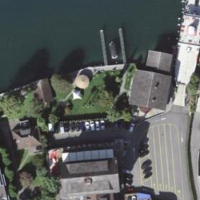
EUNIS habitat code: 54
Species observed at this site:
Chroicocephalus ridibundus
Cygnus olor
Passer domesticus
Turdus merula